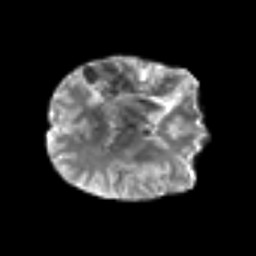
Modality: T2w
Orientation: axial
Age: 49
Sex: male
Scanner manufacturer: siemens
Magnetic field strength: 3 T
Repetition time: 6.1 s
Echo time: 0.101 s